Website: apple
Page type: payment
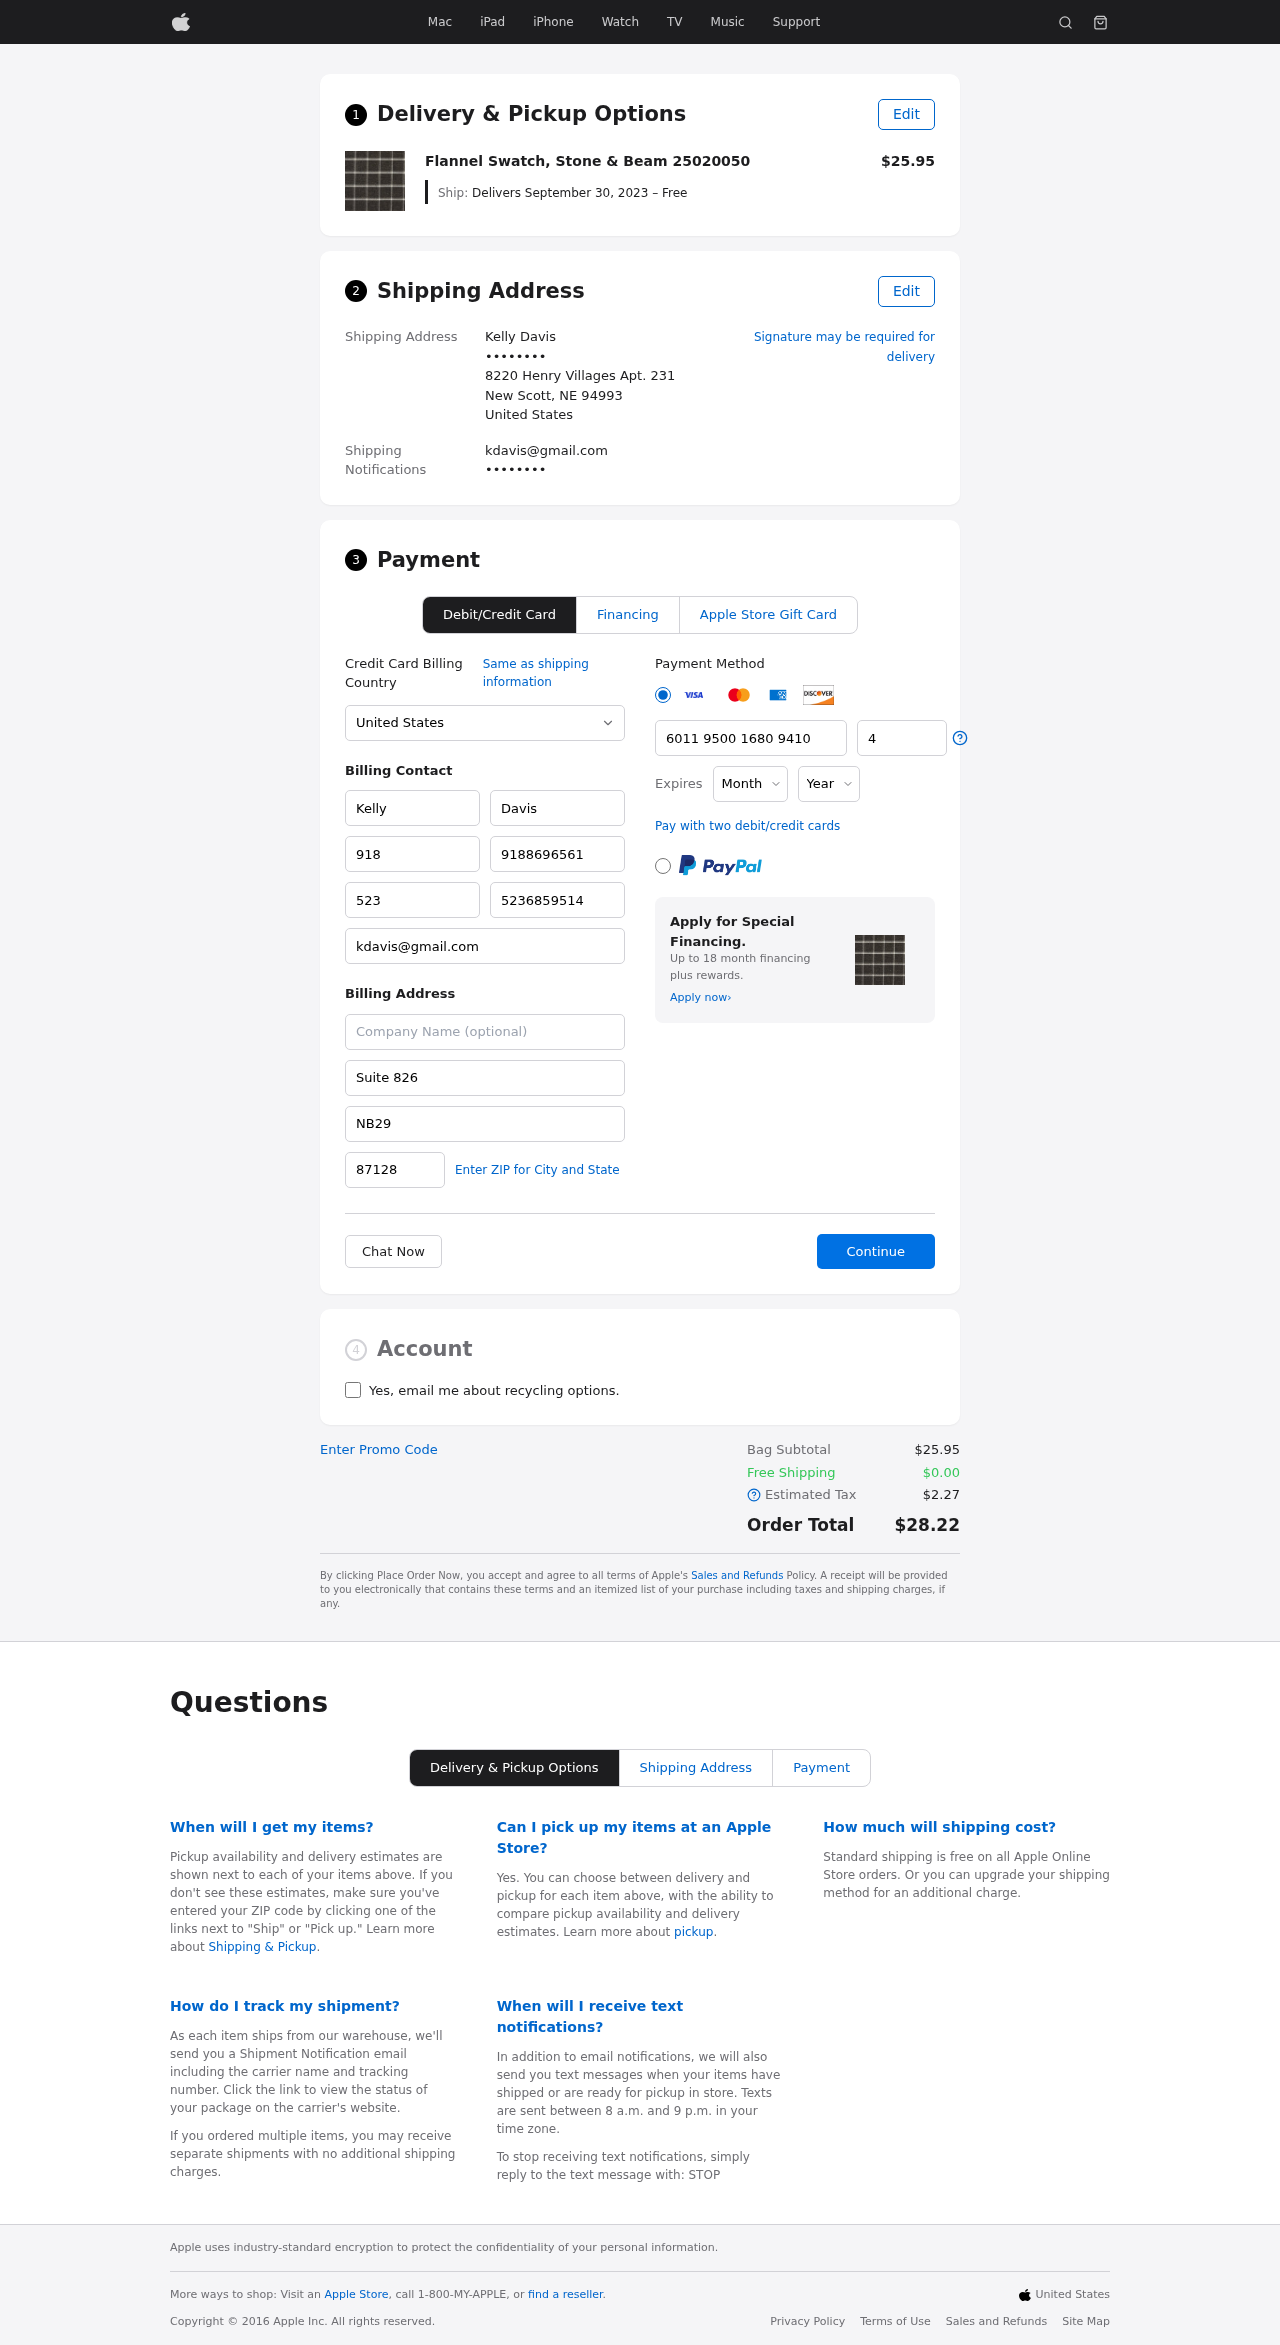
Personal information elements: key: PII_CARD_CVV
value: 491
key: PII_CARD_EXPIRY_MONTH
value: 10
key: PII_CARD_EXPIRY_YEAR
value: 30
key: PII_CARD_NUMBER
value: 6011 9500 1680 9410
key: PII_CITY_STATE_ZIP
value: New Scott, NE 94993
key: PII_COUNTRY
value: United States
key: PII_EMAIL
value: kdavis@gmail.com
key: PII_EMAIL2
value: kdavis@gmail.com
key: PII_FIRSTNAME
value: Kelly
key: PII_FULLNAME
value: Kelly Davis
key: PII_LASTNAME
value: Davis
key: PII_PHONE3
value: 9188696561
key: PII_PHONE_ALT
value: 5236859514
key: PII_PHONE_ALT_AREA
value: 523
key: PII_PHONE_AREA
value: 918
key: PII_POSTCODE2
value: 87128
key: PII_SECURITY_CODE
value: NB29
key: PII_STREET
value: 8220 Henry Villages Apt. 231
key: PII_STREET2
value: Suite 826
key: PII_PHONE
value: ••••••••
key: PII_PHONE2
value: ••••••••
Product elements: key: PRODUCT1_NAME
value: Flannel Swatch, Stone & Beam 25020050
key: PRODUCT1_PRICE
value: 25.95
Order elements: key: ORDER_DELIVERY_DATE
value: Delivers September 30, 2023 – Free
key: ORDER_SUBTOTAL
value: $25.95
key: ORDER_SHIPPING_COST
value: $0.00
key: ORDER_TAX
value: $2.27
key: ORDER_TOTAL
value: $28.22